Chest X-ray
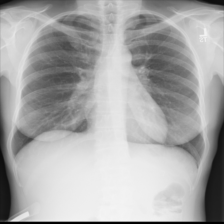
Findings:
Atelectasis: negative
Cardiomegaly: negative
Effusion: negative
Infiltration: negative
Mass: negative
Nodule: negative
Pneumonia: negative
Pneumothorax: negative
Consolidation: negative
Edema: negative
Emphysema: negative
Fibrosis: negative
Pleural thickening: negative
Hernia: negative